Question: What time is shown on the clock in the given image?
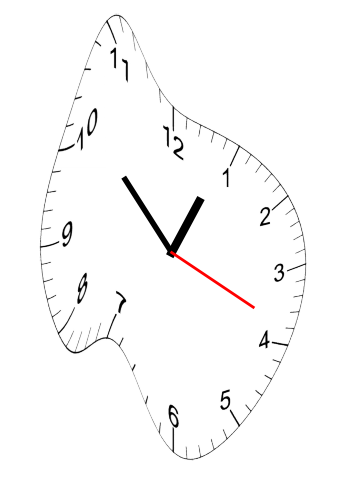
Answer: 12:52:19